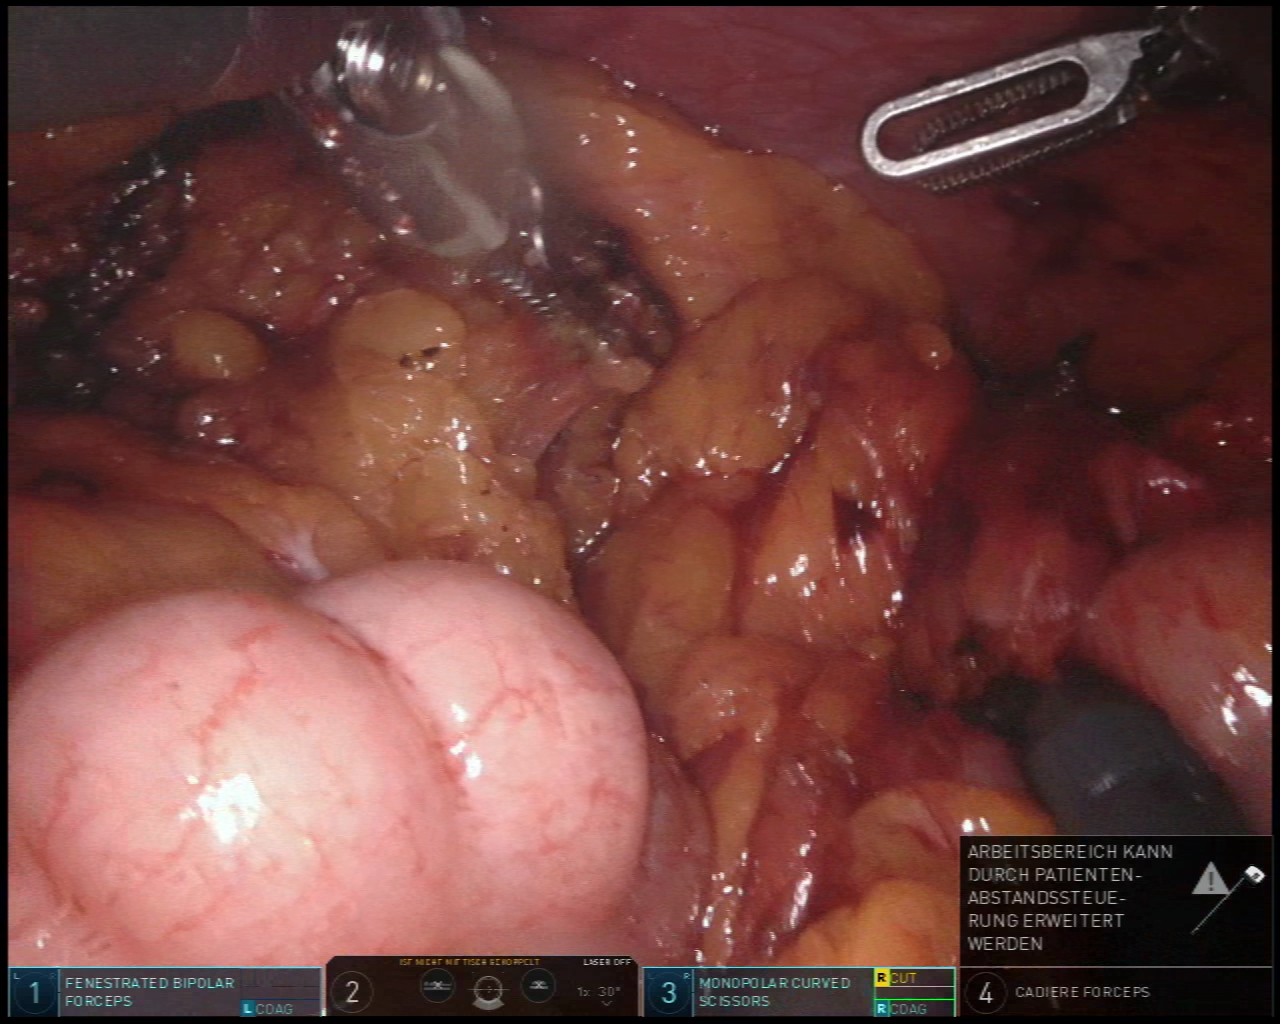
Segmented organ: colon
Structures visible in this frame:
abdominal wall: yes
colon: yes
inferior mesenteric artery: no
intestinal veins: no
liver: no
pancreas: no
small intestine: no
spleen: no
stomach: no
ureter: no
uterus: no
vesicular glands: no